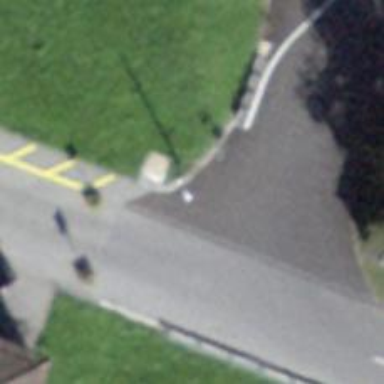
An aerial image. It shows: Bus stop with platform for public transport.